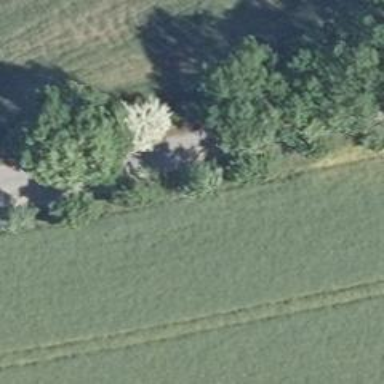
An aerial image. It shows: Row of broadleaved trees.